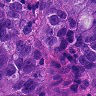
Metastatic tissue present: yes